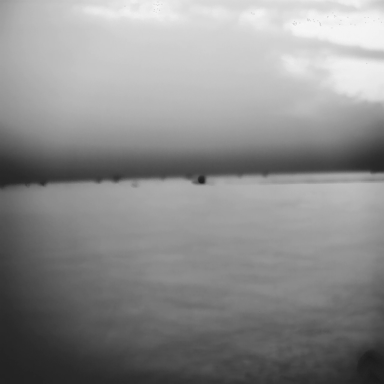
There are seven bulk_carriers in the infrared image.